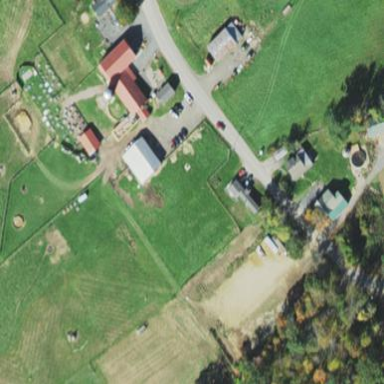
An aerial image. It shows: Farmyard with agricultural land use.